Question: I am using webview in my application to show canvas. On my webview there is click here button. I want to open new activity on click of this 'click here' button on webview. I dont know how to handle this click event.Need help as soon as possible.
Following is my webview class code:
'''
public class TableWebView extends Activity {
private SharedPreferences sharedPreferences;
private String customer_id,hotel_id;
@Override
protected void onCreate(Bundle savedInstanceState) {
super.onCreate(savedInstanceState);
setContentView(R.layout.activity_table_web_view);
WebView wvtable= (WebView)findViewById(R.id.webViewTable);
wvtable.setWebViewClient(new MyViewClient());
WebSettings webSettings = wvtable.getSettings();
webSettings.setJavaScriptEnabled(true);
sharedPreferences = PreferenceManager.getDefaultSharedPreferences(getApplicationContext());
customer_id = sharedPreferences.getString("cust_id", "0");//if no customerid found automatically 0 will be used
hotel_id=sharedPreferences.getString("hotel_master_id","0");
wvtable.loadUrl("http://192.168.100.169/zoilo_admin/public/index.php/show-hotel-view?hotel_id="+hotel_id+"&customer_id="+customer_id+"&date_time="+ Util.selected_date_time);
}
'''
And here is how it looks after opening that url in webview:

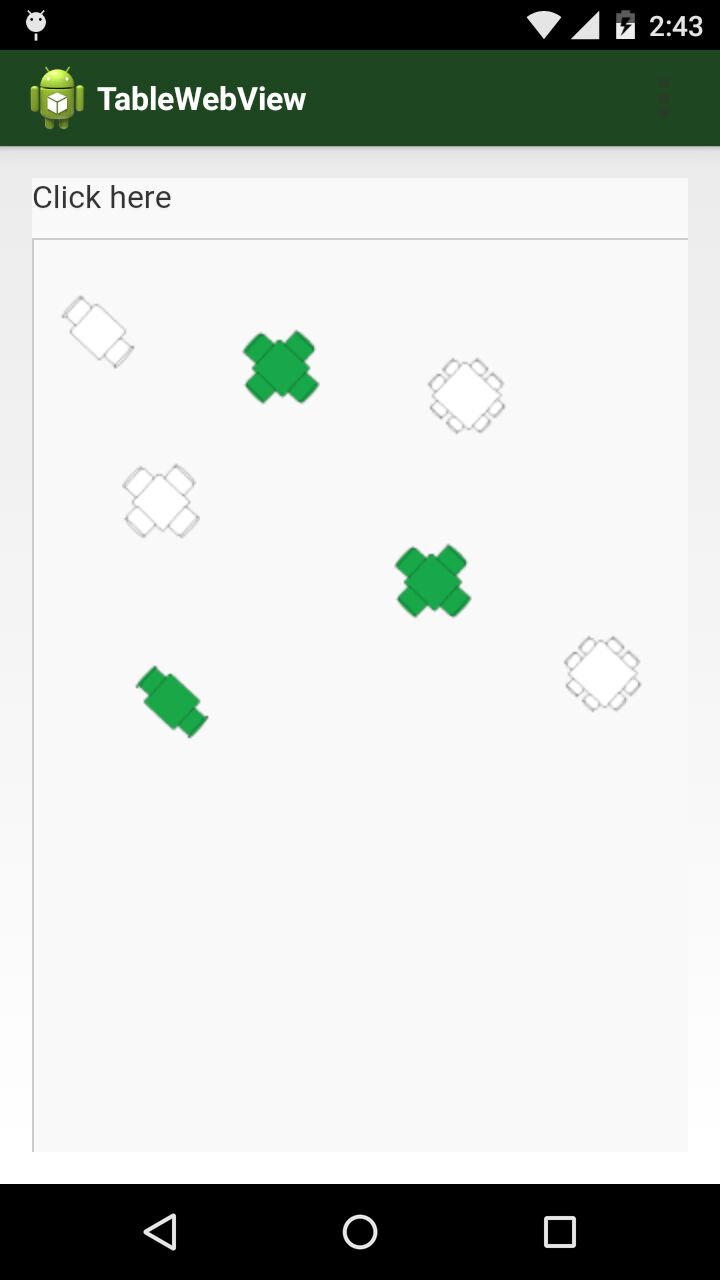
Answer: Binding JavaScript code to Android code
When developing a web application that's designed specifically for the WebView in your Android application, you can create interfaces between your JavaScript code and client-side Android code. For example, your JavaScript code can call a method in your Android code to start activity.
To bind a new interface between your JavaScript and Android code, call addJavascriptInterface(), passing it a class instance to bind to your JavaScript and an interface name that your JavaScript can call to access the class.
Caution: If you've set your targetSdkVersion to 17 or higher, you must add the @JavascriptInterface annotation to any method that you want available to your JavaScript (the method must also be public). If you do not provide the annotation, the method is not accessible by your web page when running on Android 4.2 or higher.
'''
public class TableWebView extends Activity {
private SharedPreferences sharedPreferences;
private String customer_id,hotel_id;
@Override
protected void onCreate(Bundle savedInstanceState) {
super.onCreate(savedInstanceState);
setContentView(R.layout.activity_table_web_view);
WebView wvtable= (WebView)findViewById(R.id.webViewTable);
wvtable.setWebViewClient(new MyViewClient());
wvtable.addJavascriptInterface(new WebAppInterface(this), "Android");
WebSettings webSettings = wvtable.getSettings();
webSettings.setJavaScriptEnabled(true);
sharedPreferences = PreferenceManager.getDefaultSharedPreferences(getApplicationContext());
customer_id = sharedPreferences.getString("cust_id", "0");//if no customerid found automatically 0 will be used
hotel_id=sharedPreferences.getString("hotel_master_id","0");
wvtable.loadUrl("http://192.168.100.169/zoilo_admin/public/index.php/show-hotel-view?hotel_id="+hotel_id+"&customer_id="+customer_id+"&date_time="+ Util.selected_date_time);
}
public class WebAppInterface {
Context mContext;
/** Instantiate the interface and set the context */
WebAppInterface(Context c) {
mContext = c;
}
/** Show a toast from the web page */
@JavascriptInterface
public void startNewActivity() {
//startActivity(new Intent(this, youactivityname.class));
}
}
'''
This creates an interface called Android for JavaScript running in the WebView. At this point, your web application has access to the WebAppInterface class. For example, here's some HTML and JavaScript that call your "startNewActivity" method of your class using the new interface when the user clicks a button:
'''
<input type="button" value="Click Here" onClick="showActivity()" />
<script type="text/javascript">
function showActivity() {
Android.startNewActivity();
}
</script>
'''